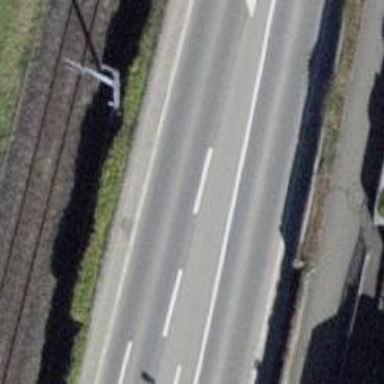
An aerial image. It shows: Asphalt road with separate sidewalks and separate cycleway. The road is classified as primary highway.